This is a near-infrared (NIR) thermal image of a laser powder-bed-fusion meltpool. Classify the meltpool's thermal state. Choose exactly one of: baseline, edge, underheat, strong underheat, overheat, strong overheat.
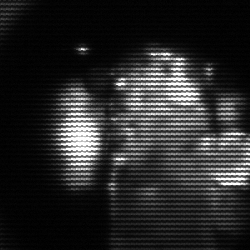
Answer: strong underheat